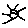
Label: sun